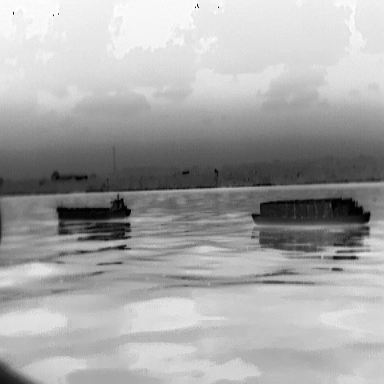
There are two objects shown in the infrared image, including a fishing_boat, and a liner.